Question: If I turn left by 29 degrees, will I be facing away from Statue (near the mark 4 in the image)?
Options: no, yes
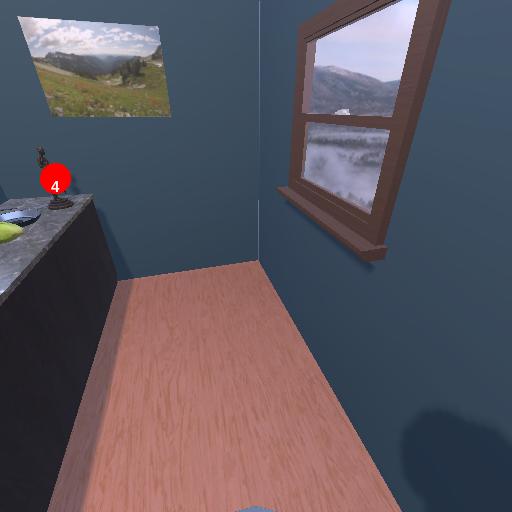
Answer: no